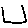
Label: square